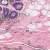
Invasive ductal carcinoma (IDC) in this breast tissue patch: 0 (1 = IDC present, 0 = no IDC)